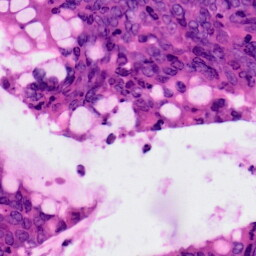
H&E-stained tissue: Colon